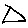
Label: triangle